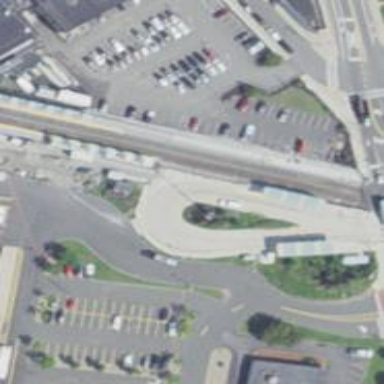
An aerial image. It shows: Busway road.